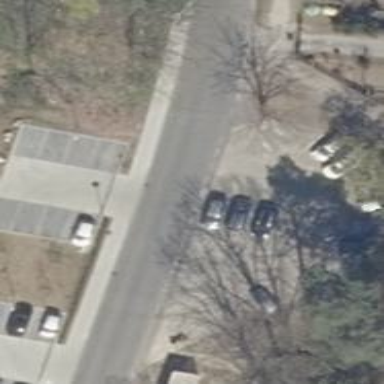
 with the left sidewalk having dirt surface."